Question: I have a 'UIViewController' that consists of a 'UIImageView' then I want to provide three options to user namely, rotate, crop, draw.
I want these three buttons to remain always centred at the bottom and maintain an exact distance with the 'UIImageView'.
How can achieve this using auto layout I have done a lot of search as well as work but to no good use.

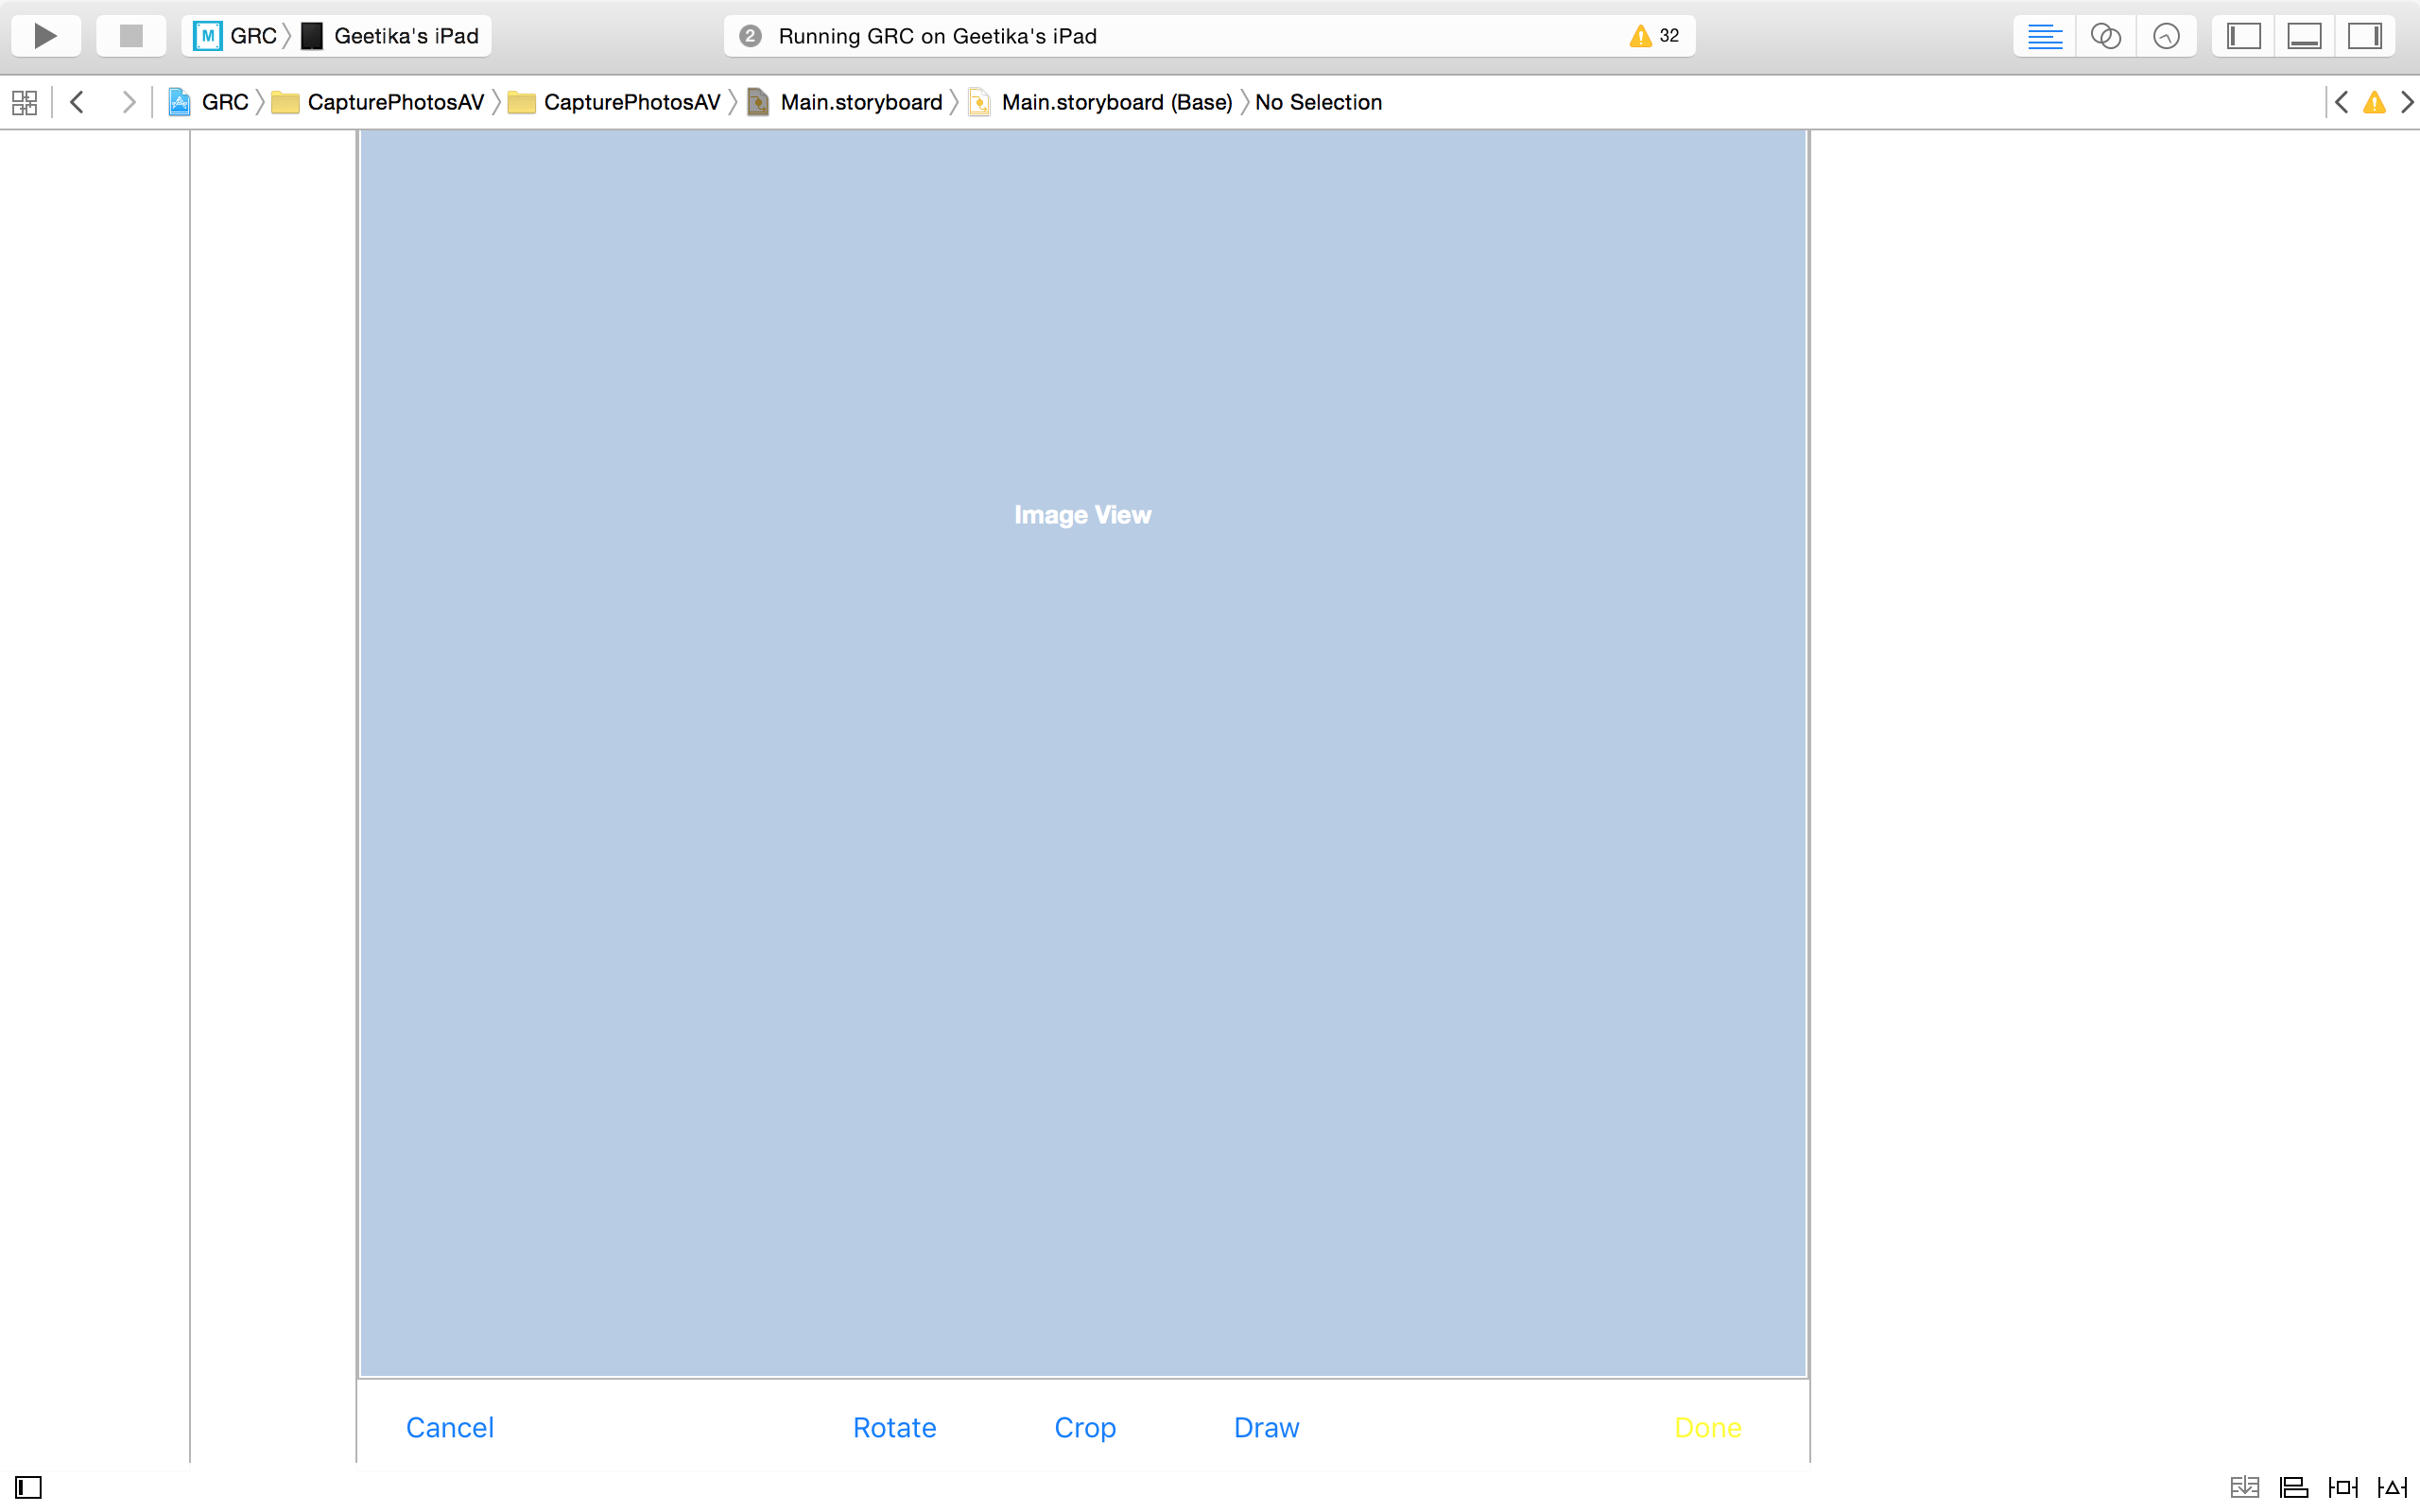
Answer: Set constrain like this ,
First set Constrain to centre button(Crop Button). like,
Bottom spacing from bottomlayout , height and width (According to your requirement), and Centre Horizontally in container (now your crop button is fix in centre)
set Horizontal spacing from crop button , rotate buttons top=cropbuttons top , rotate button's bottom=crop buttons bottom , and Rotate button's height and width equal to Crop button's Height and Width.
(set constrain to draw button same as rotate button)
So, all button's look same .
check in image ,
1) Set constrain to Buttons
<URL>
2) Now set constrain to imageview
<URL>
3) Output
<URL>
Here i have attached demo ,
<URL>